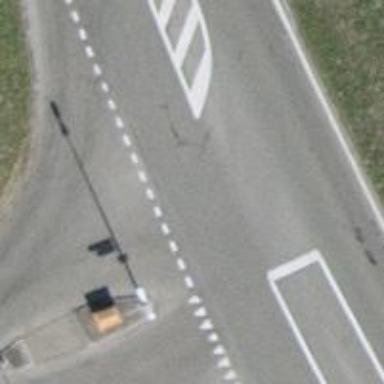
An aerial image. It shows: Asphalt road classified as primary highway.